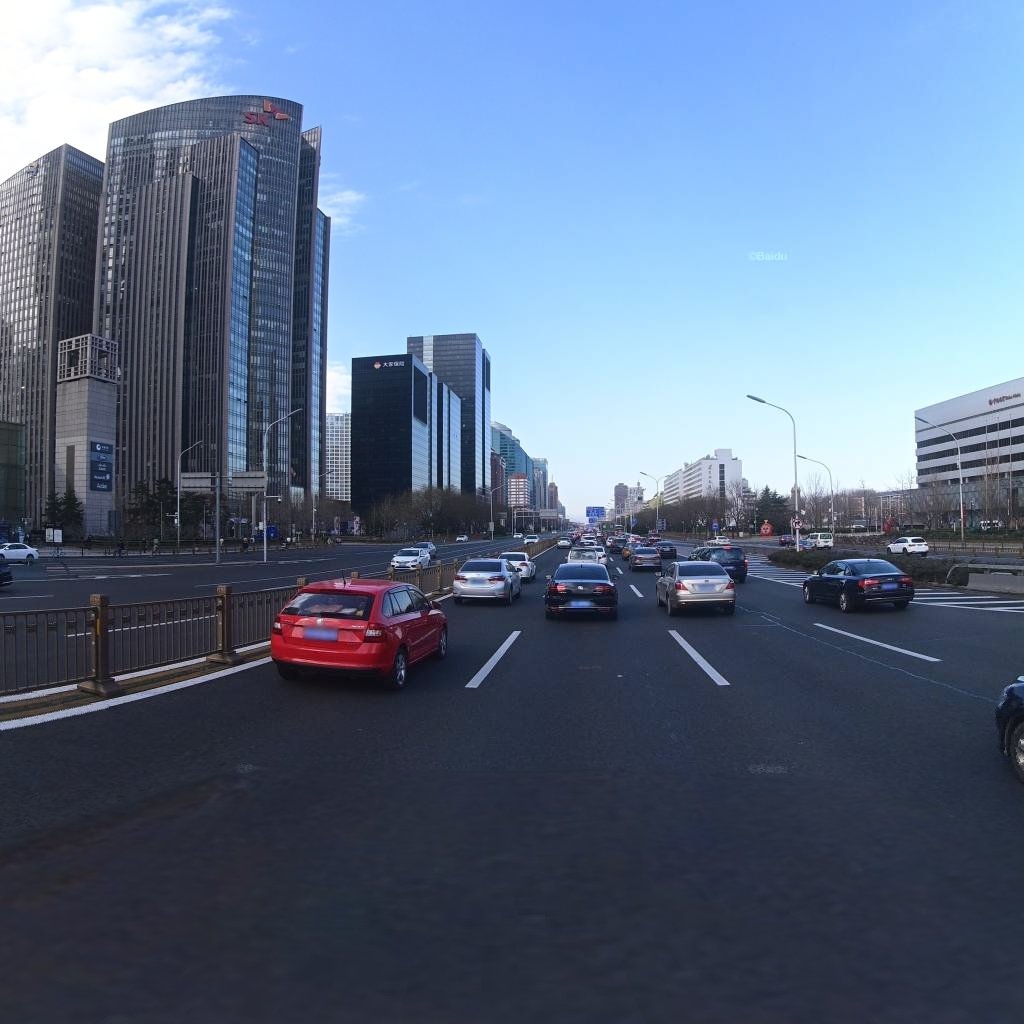
Region: Chaoyang
Road damage annotations: longitudinal patch